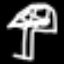
Label: mushroom